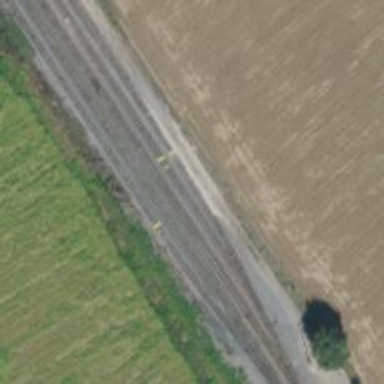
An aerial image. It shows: Railway yard in service.